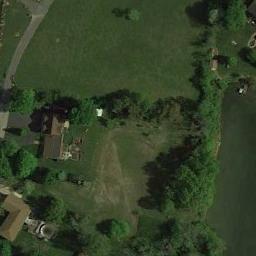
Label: meadow